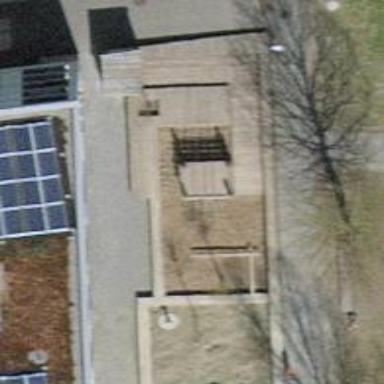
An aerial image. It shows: Playground featuring climbing frame.